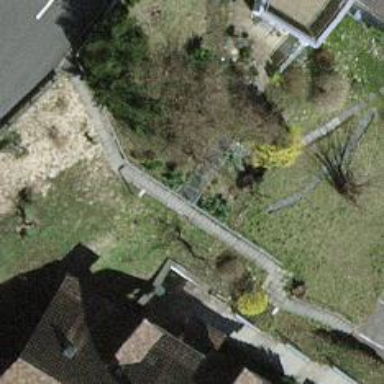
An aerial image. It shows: Concrete steps.